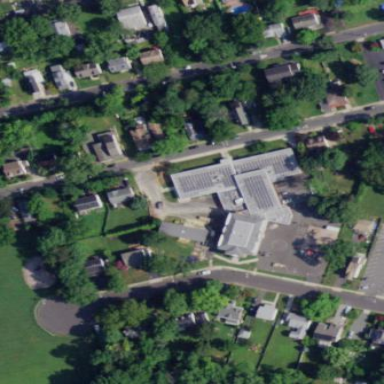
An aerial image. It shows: School building.